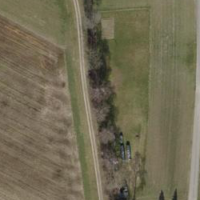
EUNIS habitat code: 52
Species observed at this site:
Ajuga reptans